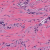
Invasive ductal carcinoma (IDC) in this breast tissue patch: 0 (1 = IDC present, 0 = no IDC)